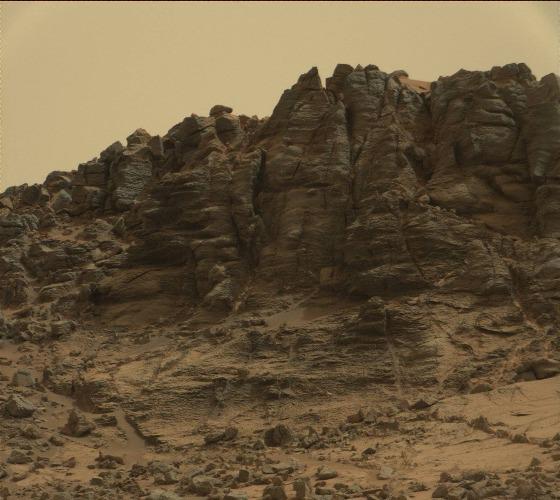
Terrain classes present: Bedrock, Gravel / Sand / Soil, Rock, Sky / Distant Mountains